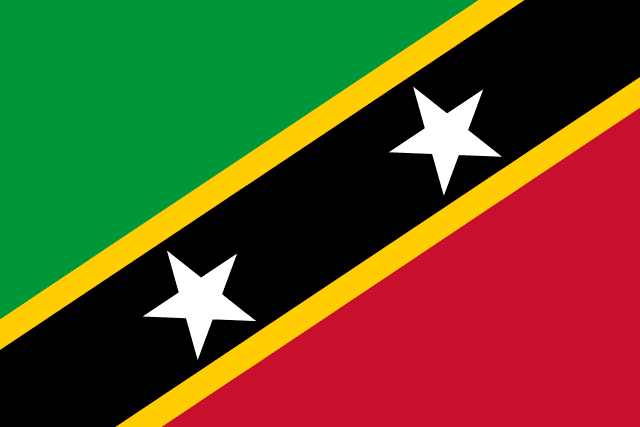
Country: Saint Kitts and Nevis
Country code: kn